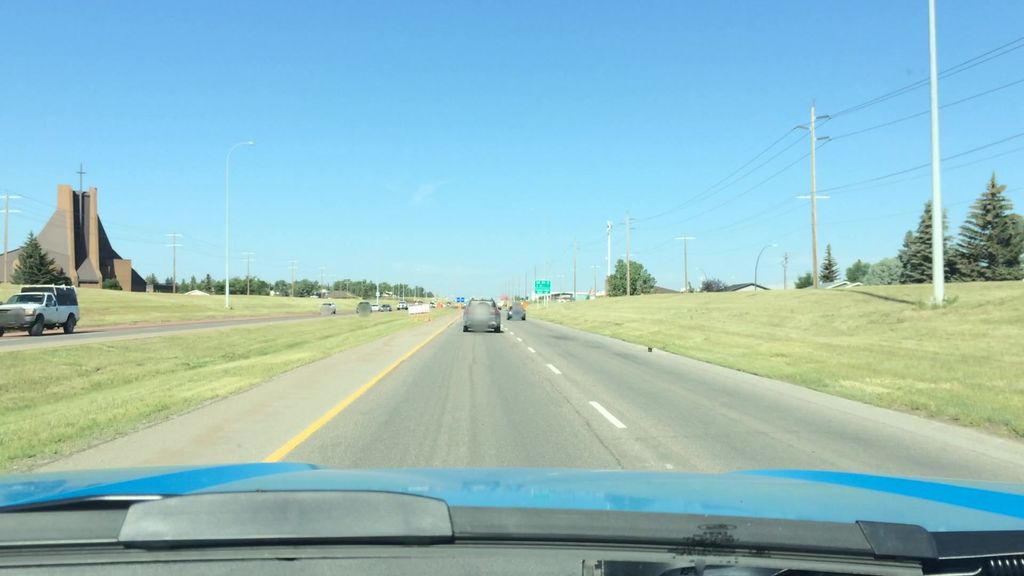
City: calgary